Question: Ok so I am very new to Java Swing and a beginner in Java in general. My current problem is I have designed a "cityscape". I am working on a UFO flying around, but my randomly generated buildings continue to get regenerated. I tried what I thought of and I believe it just crashed it when run, because it didn't even open a JFrame and instead produced errors upon errors. Here is what I have:
CityScape class (the main class):
'''
import java.awt.*;
import javax.swing.*;
public class CityScape extends JPanel
{
Buildings a = new Buildings ();
UFO b = new UFO();
@Override
public void paint (Graphics g)
{
//RememberBuildings.buildingList.get(1).paint(g);
a.paint(g);
b.paint(g);
}
public void move()
{
b.move();
}
public static void main(String[] args) throws InterruptedException
{
JFrame frame = new JFrame("Frame");
CityScape jpe = new CityScape();
frame.add(jpe);
frame.setSize(800, 750);
frame.setBackground(Color.BLACK);
frame.setLocationRelativeTo(null);
frame.setVisible(true);
frame.setDefaultCloseOperation(JFrame.EXIT_ON_CLOSE);
System.out.println(frame.getContentPane().getSize());
while (true)
{
jpe.move(); //Updates the coordinates
jpe.repaint(); //Calls the paint method
Thread.sleep(10); //Pauses for a moment
}
}
}
'''
Buildings class (the class that generates the buildings):
'''
import java.awt.*;
public class Buildings
{
private int maxX = 784;
private int maxY = 712;
private int width = (int)(Math.random()*100+100);
private int height = (int)(Math.random()*350+100);
private int rows = Math.round((height)/25);
private int columns = Math.round(width/25);
public void addBuilding()
{
RememberBuildings.addBuilding();
}
public void paint(Graphics g)
{
Graphics2D g2d = (Graphics2D) g;
Color transYellow = new Color (255, 255, 0, 59);
g2d.setColor(Color.BLACK);
g2d.fillRect(0, 0, maxX, maxY);
g2d.setColor(Color.WHITE);
g2d.fillRect(5, 5, 25, 25);
int a = 0;
for (int i =10; i<634; i+=(a+10))//buildings
{
g2d.setColor(Color.GRAY);
g2d.drawRect(i, maxY-height, width, height);
g2d.fillRect(i, maxY-height, width, height);
rows = Math.round((height)/25);
columns = Math.round(width/25);
for (int j = 1; j<=columns; j++)//windows
{
for (int k = 1; k<=rows; k++)
{
g2d.setColor(Color.BLACK);
g2d.drawRect(i+5*j+20*(j-1), (maxY-height)+5*k+20*(k-1), 20, 20);
if (Math.random()<0.7)
{
g2d.setColor(Color.YELLOW);
g2d.fillRect(i+5*j+20*(j-1), (maxY-height)+5*k+20*(k-1), 20, 20);
}
else
{
g2d.setColor(Color.BLACK);
g2d.fillRect(i+5*j+20*(j-1), (maxY-height)+5*k+20*(k-1), 20, 20);
g2d.setColor(transYellow);
g2d.fillRect(i+5*j+20*(j-1), (maxY-height)+5*k+20*(k-1), 20, 20);
}
}
}
addBuilding();
a = width;
height = (int)(Math.random()*462+100);
width = (int)(Math.random()*100+100);
}
}
}
'''
RememberBuildings class (the point of this is to add an instance to an ArrayList):
'''
import java.util.*;
public class RememberBuildings
{
public static ArrayList<Buildings> buildingList = new ArrayList<Buildings>();
public static void addBuilding()
{
buildingList.add(new Buildings());
}
}
'''
And finally my UFO class (creates the UFO flying by):
'''
import java.awt.*;
import javax.swing.*;
public class UFO extends JPanel
{
private int x = 20; //x and y coordinates of the ball
private int y = 20;
private int xa = 1;
public void move() //Increase both the x and y coordinates
{
if (x + xa < 0) {
xa = 1;
}
if (x + xa > 784-75)
{
xa = -1;
}
x = x + xa;
}
public void paint(Graphics g)
{
super.paint(g); //Clears the panel, for a fresh start
Graphics2D g2d = (Graphics2D) g;
g2d.setColor(Color.LIGHT_GRAY);
g2d.fillOval(x,y,75,25); //Draw the ball at the desired point
}
}
'''

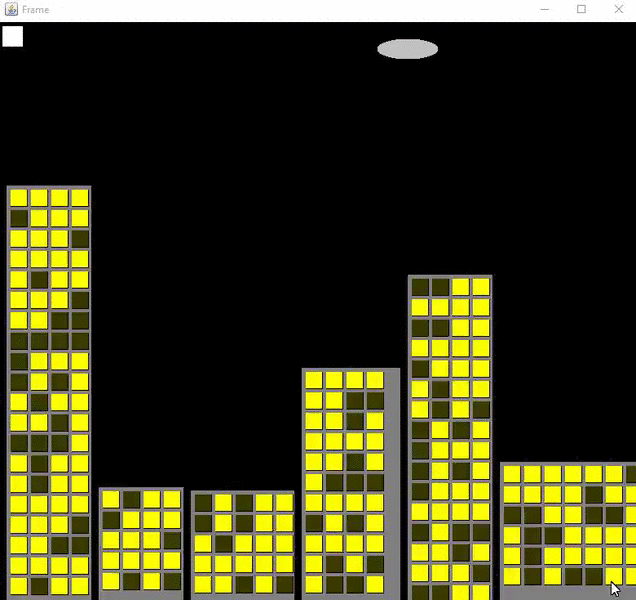
Answer: So, every time 'Buildings#paint' is called, it regenerates all the builds, which is done randomly.
'''
public void paint(Graphics g) {
Graphics2D g2d = (Graphics2D) g;
Color transYellow = new Color(255, 255, 0, 59);
g2d.setColor(Color.BLACK);
g2d.fillRect(0, 0, maxX, maxY);
g2d.setColor(Color.WHITE);
g2d.fillRect(5, 5, 25, 25);
int a = 0;
for (int i = 10; i < 634; i += (a + 10))//buildings
{
g2d.setColor(Color.GRAY);
g2d.drawRect(i, maxY - height, width, height);
g2d.fillRect(i, maxY - height, width, height);
rows = Math.round((height) / 25);
columns = Math.round(width / 25);
for (int j = 1; j <= columns; j++)//windows
{
for (int k = 1; k <= rows; k++) {
g2d.setColor(Color.BLACK);
g2d.drawRect(i + 5 * j + 20 * (j - 1), (maxY - height) + 5 * k + 20 * (k - 1), 20, 20);
if (Math.random() < 0.7) {
g2d.setColor(Color.YELLOW);
g2d.fillRect(i + 5 * j + 20 * (j - 1), (maxY - height) + 5 * k + 20 * (k - 1), 20, 20);
} else {
g2d.setColor(Color.BLACK);
g2d.fillRect(i + 5 * j + 20 * (j - 1), (maxY - height) + 5 * k + 20 * (k - 1), 20, 20);
g2d.setColor(transYellow);
g2d.fillRect(i + 5 * j + 20 * (j - 1), (maxY - height) + 5 * k + 20 * (k - 1), 20, 20);
}
}
}
addBuilding();
a = width;
height = (int) (Math.random() * 462 + 100);
width = (int) (Math.random() * 100 + 100);
}
}
'''
There's two ways you might be able to solve this, which you use will depend on what you want to achieve. You could render the buildings directly to a 'BufferedImage' and simply paint that on each paint cycle or you could cache the information you need in order to re-create the buildings.
The 'BufferedImage' approach is quicker, but can't be animated, so if you want to animate the buildings in some way (make the lights flicker), you will need to build up a series of information which allows you to simply repaint them.
I'm going for the second, as you've asked about painting assets from a 'ArrayList'.
I started by translating your "paint" code into a single concept of a virtual building, which has also has information about it's own lights.
'''
public class Building {
protected static final Color TRANS_YELLOW = new Color(255, 255, 0, 59);
private int x, y, width, height;
private List<Light> lights;
public Building(int x, int y, int width, int height) {
this.x = x;
this.y = y;
this.width = width;
this.height = height;
lights = new ArrayList<>(25);
int rows = Math.round((height) / 25);
int columns = Math.round(width / 25);
for (int j = 1; j <= columns; j++)//windows
{
for (int k = 1; k <= rows; k++) {
Color color = null;
if (Math.random() < 0.7) {
color = Color.YELLOW;
} else {
color = TRANS_YELLOW;
}
lights.add(new Light(x + 5 * j + 20 * (j - 1), y + 5 * k + 20 * (k - 1), color));
}
}
}
public void paint(Graphics2D g2d) {
g2d.setColor(Color.GRAY);
g2d.drawRect(x, y, width, height);
g2d.fillRect(x, y, width, height);
for (Light light : lights) {
light.paint(g2d);
}
}
public class Light {
private int x, y;
private Color color;
public Light(int x, int y, Color color) {
this.x = x;
this.y = y;
this.color = color;
}
public void paint(Graphics2D g2d) {
g2d.setColor(Color.BLACK);
g2d.fillRect(x, y, 20, 20);
g2d.setColor(color);
g2d.fillRect(x, y, 20, 20);
}
}
}
'''
This allows you to generate the primary parameters for the 'Building' and simple cache the results and when needed, simply paint it.
For example...
'''
public class Buildings {
private int maxX = 784;
private int maxY = 712;
private List<Building> buildings;
public Buildings() {
buildings = new ArrayList<>(25);
for (int i = 10; i < 634; i += 10)//buildings
{
int width = (int) (Math.random() * 100 + 100);
int height = (int) (Math.random() * 350 + 100);
int x = i;
int y = maxY - height;
buildings.add(new Building(x, y, width, height));
}
}
public void paint(Graphics g) {
Graphics2D g2d = (Graphics2D) g;
for (Building building : buildings) {
building.paint(g2d);
}
}
}
'''
I also changed your 'UFO' class so it no longer extends from 'JPanel', as it just doesn't need to and is probably the primary cause of confusion with your painting.
I then updated your 'paint' method in your 'CityScape' to use 'paintComponent' instead...
'''
public class CityScape extends JPanel {
Buildings a = new Buildings();
UFO b = new UFO();
@Override
protected void paintComponent(Graphics g) {
super.paintComponent(g);
a.paint(g);
b.paint(g);
}
'''
As a runnable example...
<URL>
'''
import java.awt.Color;
import java.awt.EventQueue;
import java.awt.Graphics;
import java.awt.Graphics2D;
import java.awt.event.ActionEvent;
import java.awt.event.ActionListener;
import java.util.ArrayList;
import java.util.List;
import javax.swing.JFrame;
import javax.swing.JPanel;
import javax.swing.Timer;
import javax.swing.UIManager;
import javax.swing.UnsupportedLookAndFeelException;
public class CityScape extends JPanel {
Buildings a = new Buildings();
UFO b = new UFO();
@Override
protected void paintComponent(Graphics g) {
super.paintComponent(g); //To change body of generated methods, choose Tools | Templates.
a.paint(g);
b.paint(g);
}
public void move() {
b.move();
}
public static void main(String[] args) throws InterruptedException {
EventQueue.invokeLater(new Runnable() {
@Override
public void run() {
try {
UIManager.setLookAndFeel(UIManager.getSystemLookAndFeelClassName());
} catch (ClassNotFoundException | InstantiationException | IllegalAccessException | UnsupportedLookAndFeelException ex) {
ex.printStackTrace();
}
JFrame frame = new JFrame("Frame");
CityScape jpe = new CityScape();
frame.add(jpe);
frame.setSize(800, 750);
frame.setBackground(Color.BLACK);
frame.setLocationRelativeTo(null);
frame.setVisible(true);
frame.setDefaultCloseOperation(JFrame.EXIT_ON_CLOSE);
System.out.println(frame.getContentPane().getSize());
Timer timer = new Timer(10, new ActionListener() {
@Override
public void actionPerformed(ActionEvent e) {
jpe.move(); //Updates the coordinates
jpe.repaint(); //Calls the paint method
}
});
timer.start();
}
});
}
public class Buildings {
private int maxX = 784;
private int maxY = 712;
private List<Building> buildings;
public Buildings() {
buildings = new ArrayList<>(25);
for (int i = 10; i < 634; i += 10)//buildings
{
int width = (int) (Math.random() * 100 + 100);
int height = (int) (Math.random() * 350 + 100);
int x = i;
int y = maxY - height;
buildings.add(new Building(x, y, width, height));
}
}
public void paint(Graphics g) {
Graphics2D g2d = (Graphics2D) g;
for (Building building : buildings) {
building.paint(g2d);
}
}
}
public static class Building {
protected static final Color TRANS_YELLOW = new Color(255, 255, 0, 59);
private int x, y, width, height;
private List<Light> lights;
public Building(int x, int y, int width, int height) {
this.x = x;
this.y = y;
this.width = width;
this.height = height;
lights = new ArrayList<>(25);
int rows = Math.round((height) / 25);
int columns = Math.round(width / 25);
for (int j = 1; j <= columns; j++)//windows
{
for (int k = 1; k <= rows; k++) {
Color color = null;
if (Math.random() < 0.7) {
color = Color.YELLOW;
} else {
color = TRANS_YELLOW;
}
lights.add(new Light(x + 5 * j + 20 * (j - 1), y + 5 * k + 20 * (k - 1), color));
}
}
}
public void paint(Graphics2D g2d) {
g2d.setColor(Color.GRAY);
g2d.drawRect(x, y, width, height);
g2d.fillRect(x, y, width, height);
for (Light light : lights) {
light.paint(g2d);
}
}
public class Light {
private int x, y;
private Color color;
public Light(int x, int y, Color color) {
this.x = x;
this.y = y;
this.color = color;
}
public void paint(Graphics2D g2d) {
g2d.setColor(Color.BLACK);
g2d.fillRect(x, y, 20, 20);
g2d.setColor(color);
g2d.fillRect(x, y, 20, 20);
}
}
}
public class UFO {
private int x = 20; //x and y coordinates of the ball
private int y = 20;
private int xa = 1;
public void move() //Increase both the x and y coordinates
{
if (x + xa < 0) {
xa = 1;
}
if (x + xa > 784 - 75) {
xa = -1;
}
x = x + xa;
}
public void paint(Graphics g) {
Graphics2D g2d = (Graphics2D) g;
g2d.setColor(Color.LIGHT_GRAY);
g2d.fillOval(x, y, 75, 25); //Draw the ball at the desired point
}
}
}
'''